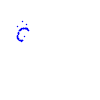
Particle: proton